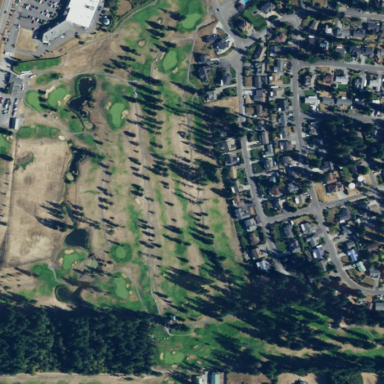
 place for golfing and leisure activities."